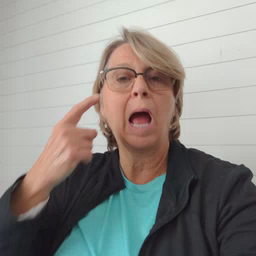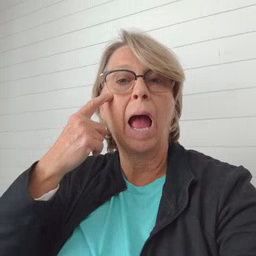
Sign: eye